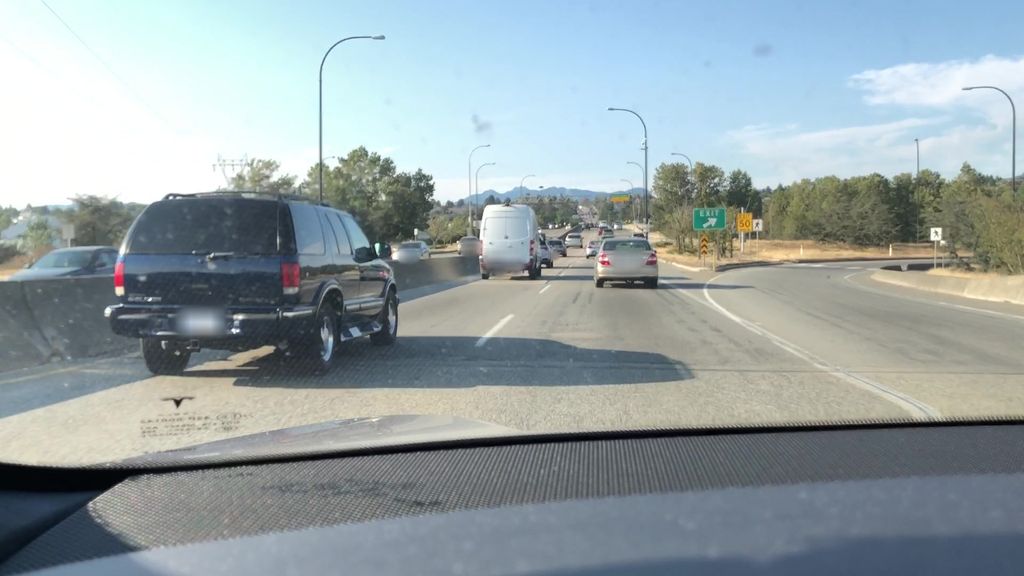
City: vancouver